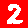
Digit: 2